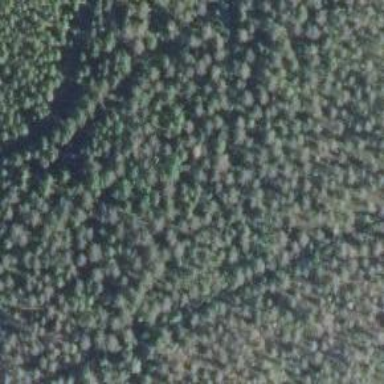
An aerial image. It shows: Woodland with needle-leaved trees.